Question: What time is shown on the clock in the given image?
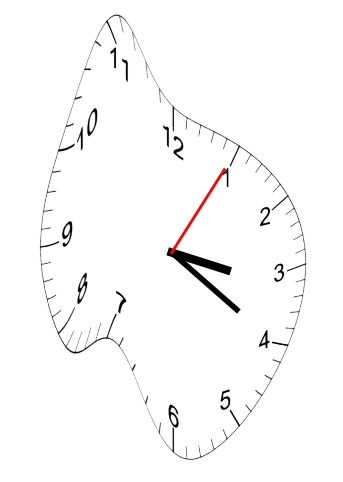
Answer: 03:20:05